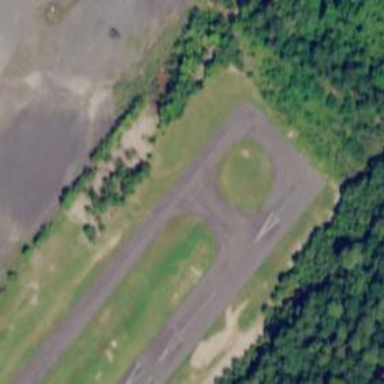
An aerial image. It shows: Image of taxiway at airport.